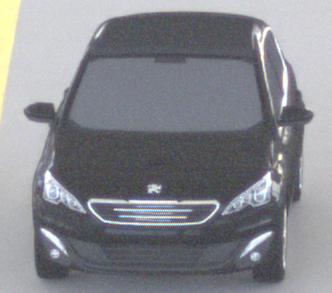
Make: Peugeot
Model: 308 VTi 82
Detailed model: 308 (II)
Model produced from: 2013/09
Model produced until: 2014/11
Doors: 5
Color: black
Road condition: dry road
Daytime: morning or afternoon
Contrast: low contrast